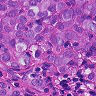
Metastatic tissue present: yes